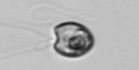
Label: flagellate_morphotype1